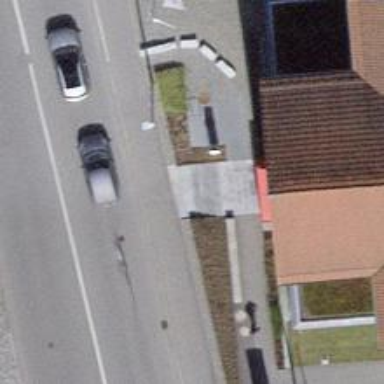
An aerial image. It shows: Set of steps on the road.